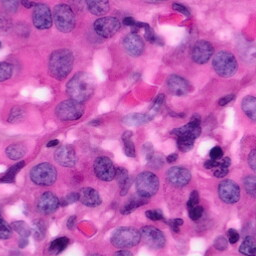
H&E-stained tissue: Pancreatic